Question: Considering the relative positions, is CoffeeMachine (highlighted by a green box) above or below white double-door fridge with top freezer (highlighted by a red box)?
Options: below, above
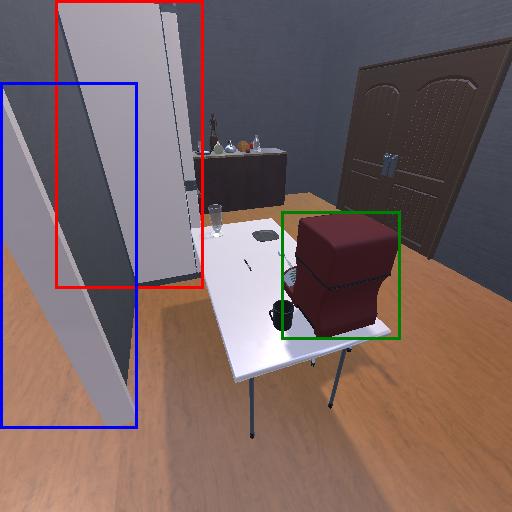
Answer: below